Interaction volume radius: 5 \u00c5
Interaction volume height: 35 \u00c5
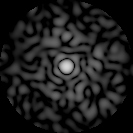
Disorder parameter: 0.8247